Aerial crown-view tile of a tropical tree (Barro Colorado Island, Panama), acquired 20250915:
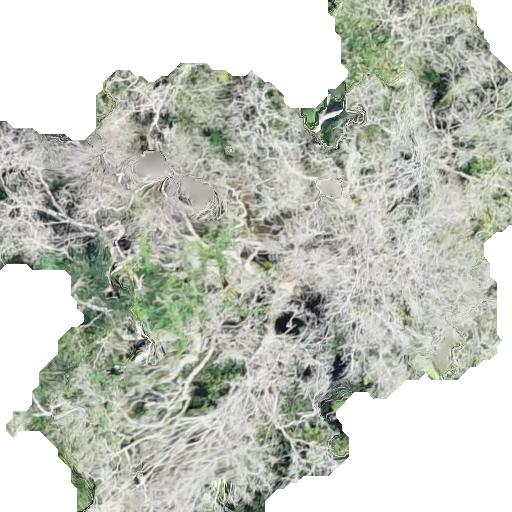
Species: Terminalia amazonia
GBIF accepted scientific name: Terminalia amazonica
Crown area: 306.631 m²